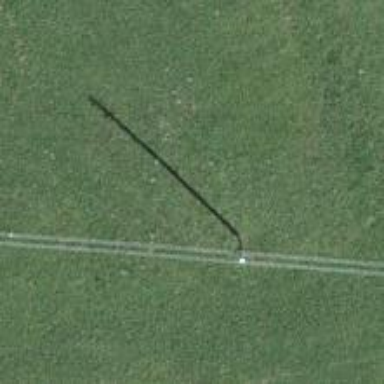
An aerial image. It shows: Utility pole in the area.